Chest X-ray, AP view. Patient: 28 years old, sex M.
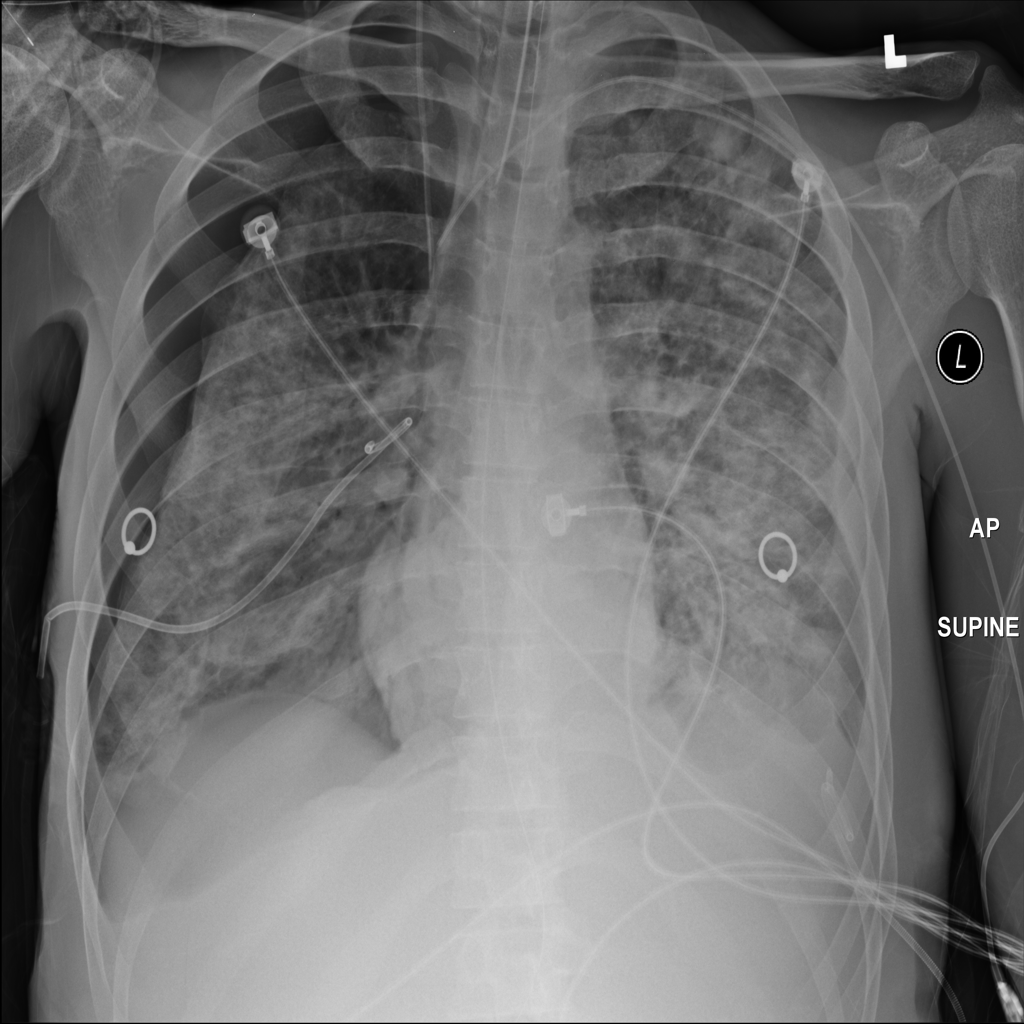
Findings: Infiltration, Pneumothorax